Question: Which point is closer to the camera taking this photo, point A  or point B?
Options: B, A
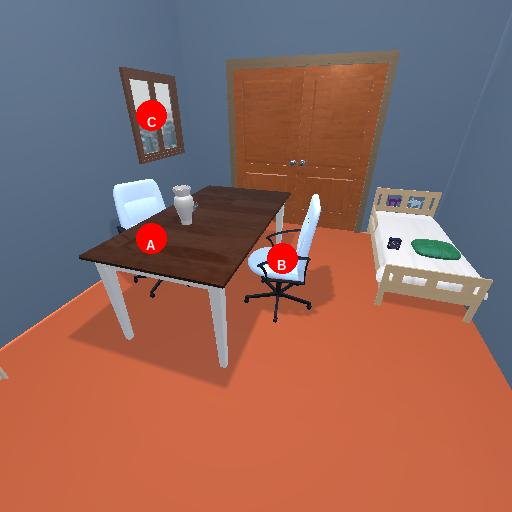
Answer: B